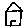
Label: house